Interaction volume radius: 10 \u00c5
Interaction volume height: 25 \u00c5
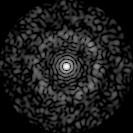
Disorder parameter: 0.8467